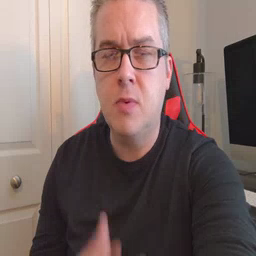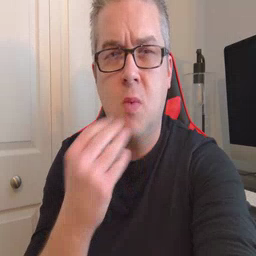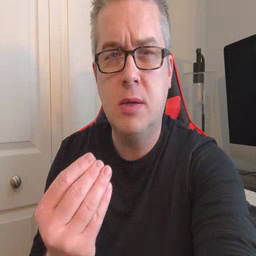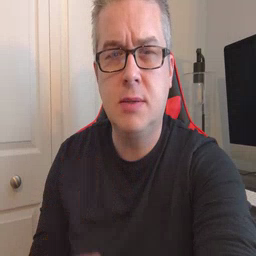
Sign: wet